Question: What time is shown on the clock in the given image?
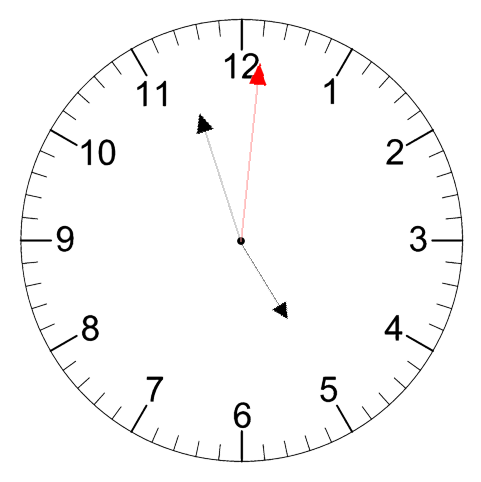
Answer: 04:57:01